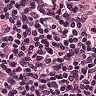
Metastatic tissue present: no